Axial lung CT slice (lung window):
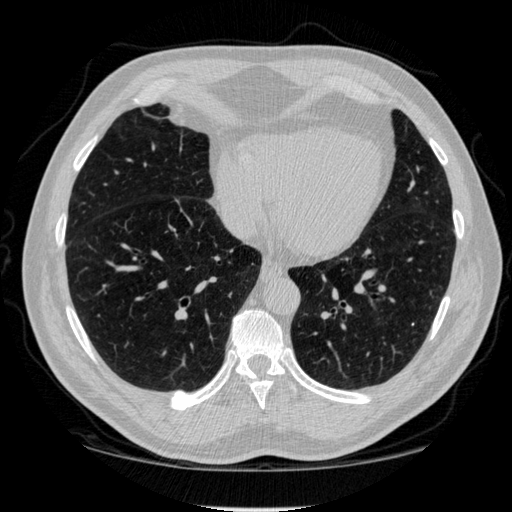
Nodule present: no